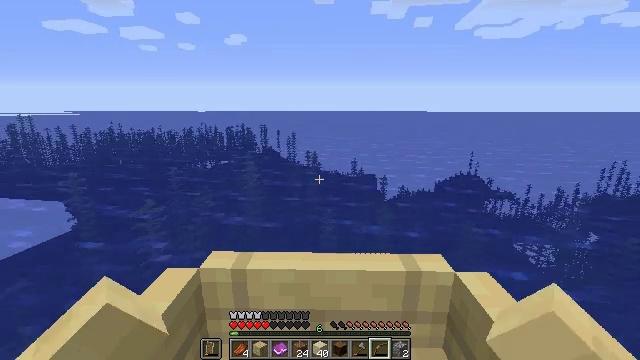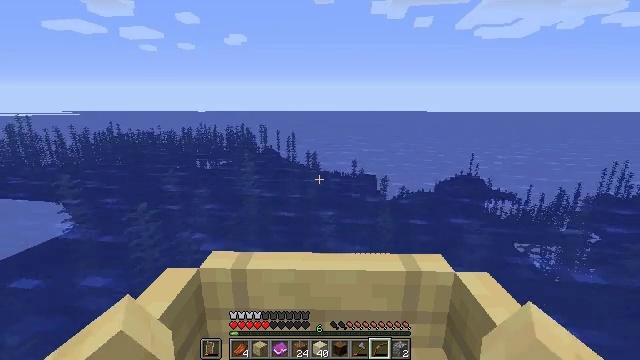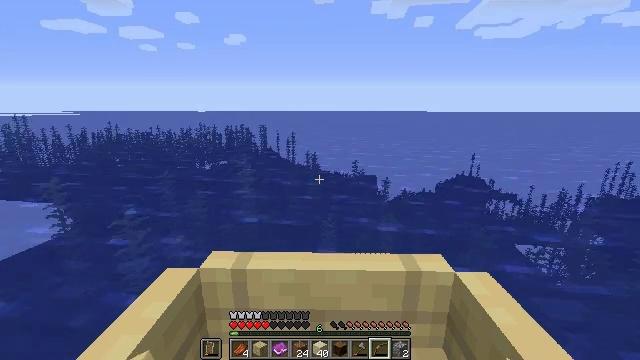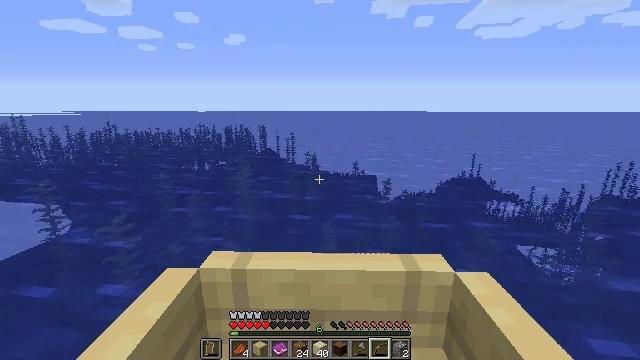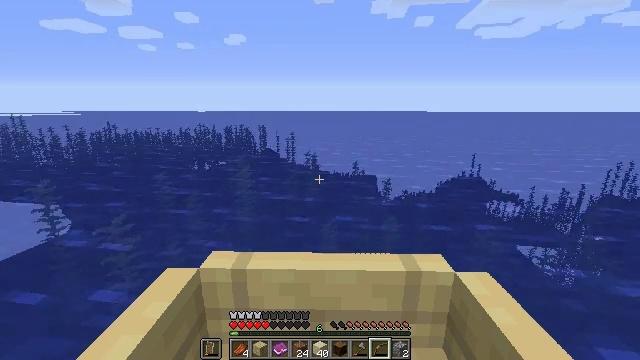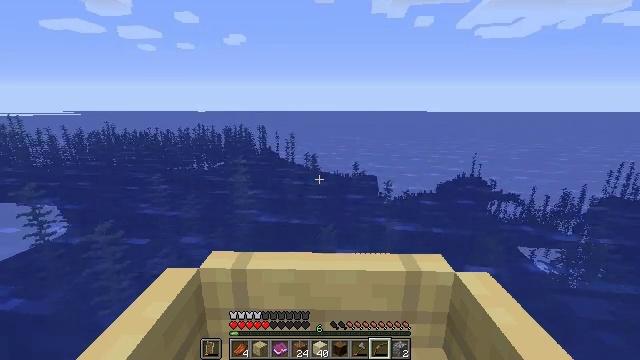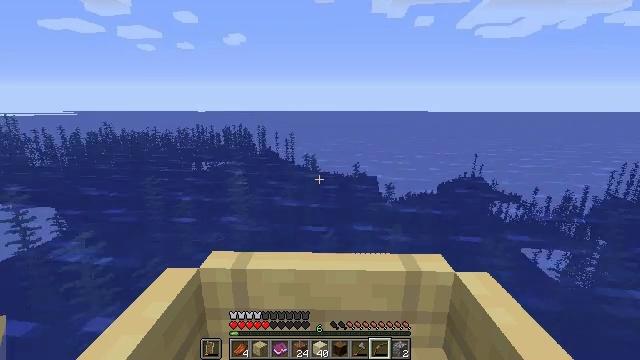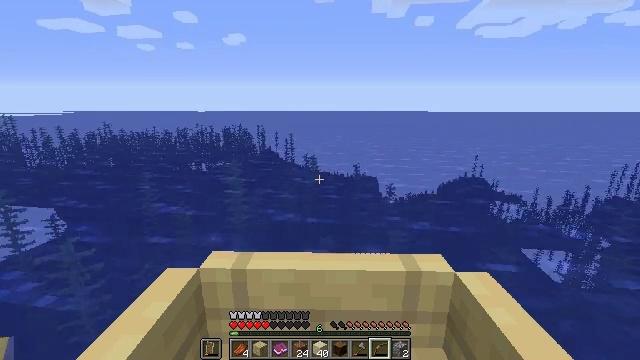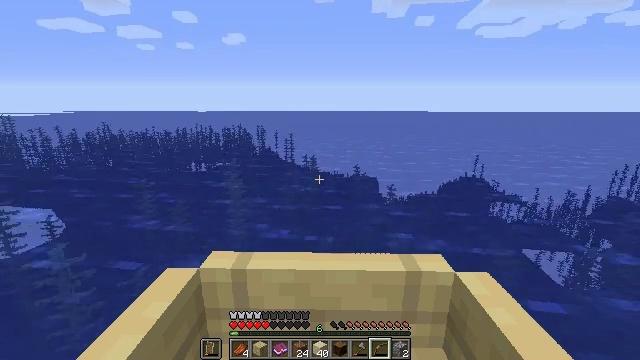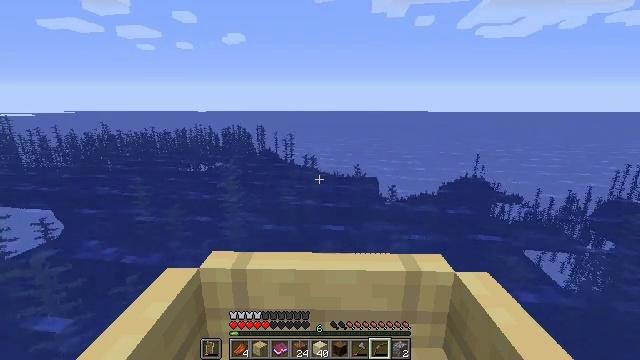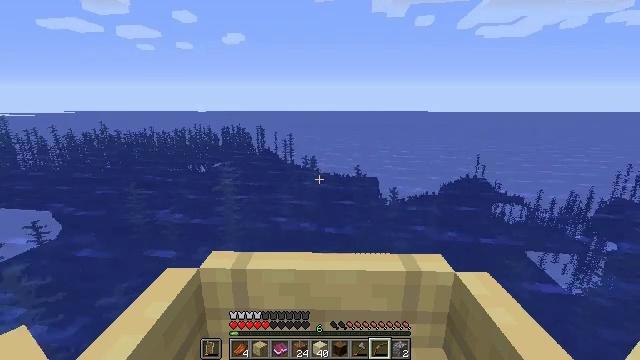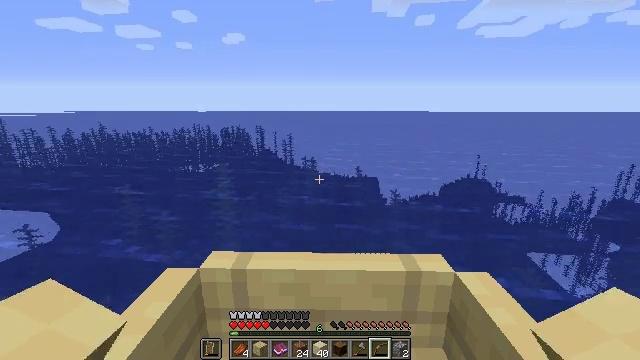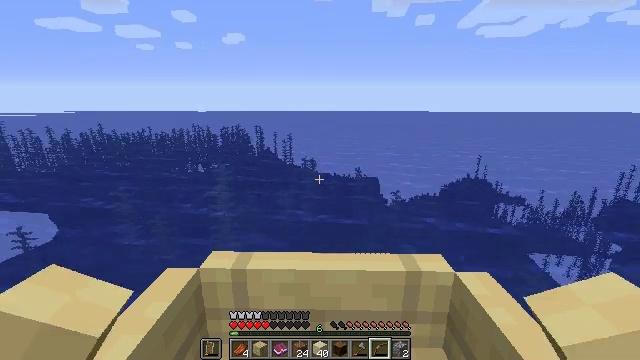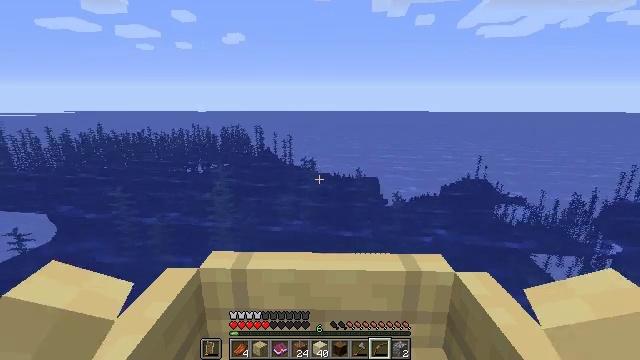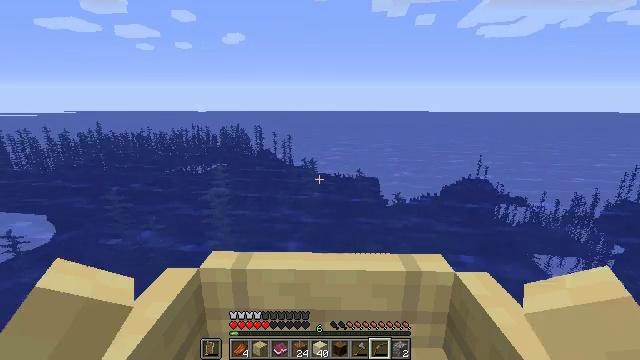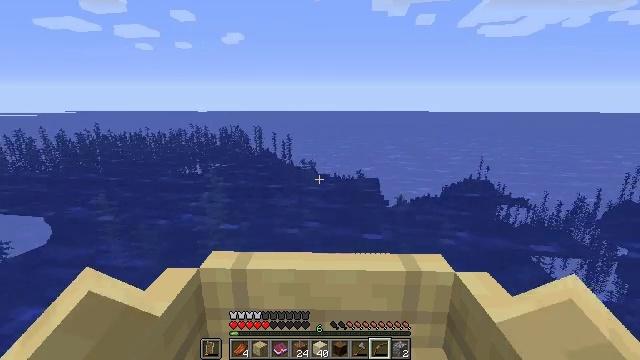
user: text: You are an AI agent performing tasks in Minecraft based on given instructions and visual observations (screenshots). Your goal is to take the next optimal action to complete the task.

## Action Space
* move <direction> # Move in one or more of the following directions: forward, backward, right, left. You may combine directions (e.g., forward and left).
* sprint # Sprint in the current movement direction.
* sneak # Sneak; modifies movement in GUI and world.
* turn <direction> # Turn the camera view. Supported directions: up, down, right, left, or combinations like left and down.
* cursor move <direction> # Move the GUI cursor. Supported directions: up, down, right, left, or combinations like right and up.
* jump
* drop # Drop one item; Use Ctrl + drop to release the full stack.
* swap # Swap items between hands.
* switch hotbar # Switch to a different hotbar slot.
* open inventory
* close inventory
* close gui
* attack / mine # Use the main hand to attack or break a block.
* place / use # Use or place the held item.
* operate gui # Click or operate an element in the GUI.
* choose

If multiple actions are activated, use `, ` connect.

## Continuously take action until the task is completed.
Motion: motion action
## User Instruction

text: Gather packed ice blocks.
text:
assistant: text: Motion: move forward
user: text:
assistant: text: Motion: move forward
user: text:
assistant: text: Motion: move forward
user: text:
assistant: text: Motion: move forward
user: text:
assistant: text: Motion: move forward
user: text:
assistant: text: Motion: move forward
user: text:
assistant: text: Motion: move forward
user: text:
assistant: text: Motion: move forward
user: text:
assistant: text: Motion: move forward
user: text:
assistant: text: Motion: move forward
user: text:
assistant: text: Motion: move forward
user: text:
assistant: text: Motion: move forward
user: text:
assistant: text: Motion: move forward
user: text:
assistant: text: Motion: move forward
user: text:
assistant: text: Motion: move forward
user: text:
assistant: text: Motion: move forward
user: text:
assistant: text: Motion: move forward
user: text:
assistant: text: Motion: move forward
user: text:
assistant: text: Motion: move forward
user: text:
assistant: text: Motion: move forward
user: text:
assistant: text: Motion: move forward
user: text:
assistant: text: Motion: move forward
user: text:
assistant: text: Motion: move forward
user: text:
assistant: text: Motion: move forward
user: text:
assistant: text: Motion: move forward
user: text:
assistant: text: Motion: move forward
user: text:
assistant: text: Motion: move forward
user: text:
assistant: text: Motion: move forward
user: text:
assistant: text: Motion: move forward
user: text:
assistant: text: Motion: move forward